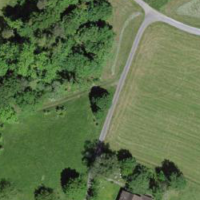
EUNIS habitat code: 24
Species observed at this site:
Acer pseudoplatanus